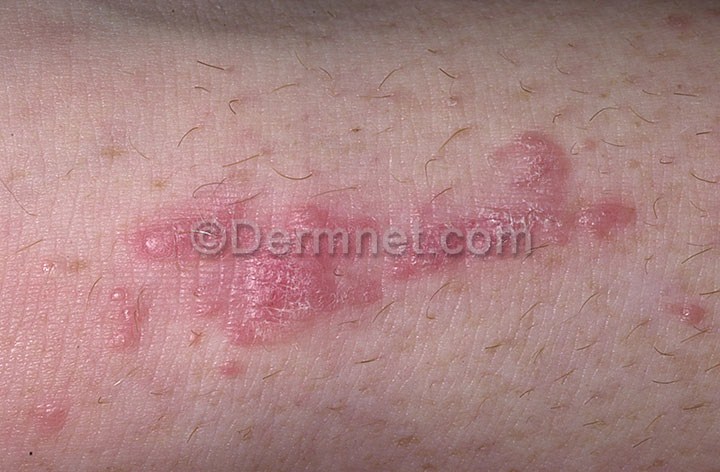
Disease: Warts Molluscum and other Viral Infections